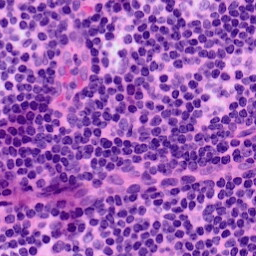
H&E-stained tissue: LymphNode